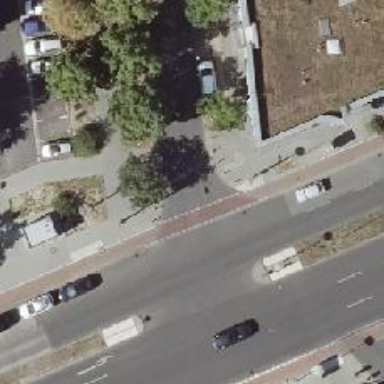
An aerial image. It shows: Unmarked crossing on asphalt footway.